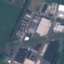
Land use / land cover class: Industrial